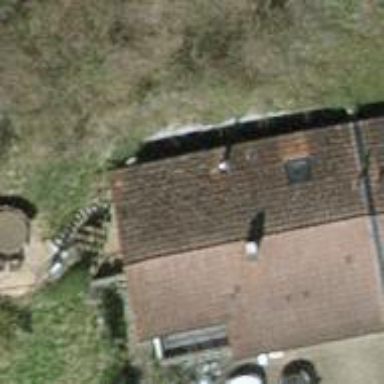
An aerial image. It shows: Semi-detached house.